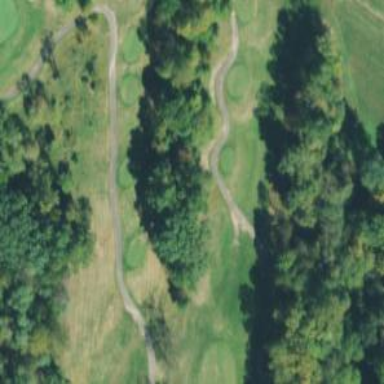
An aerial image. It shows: Golf tee.